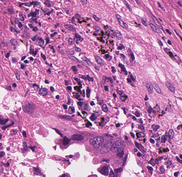
Tumor epithelial tissue: yes
Tumor-associated stroma tissue: yes
Normal tissue: no